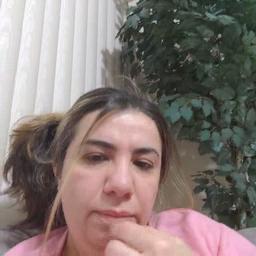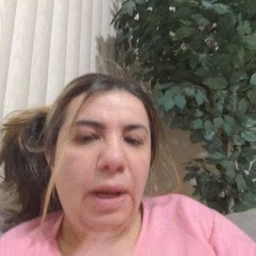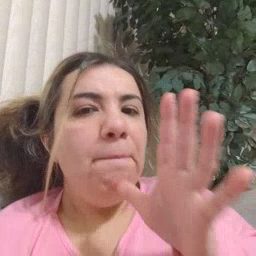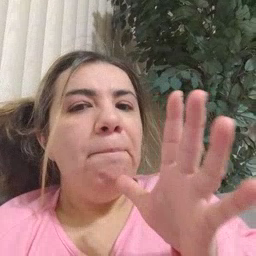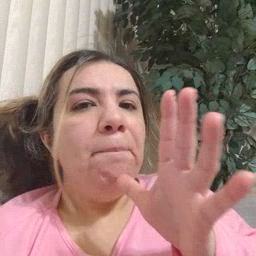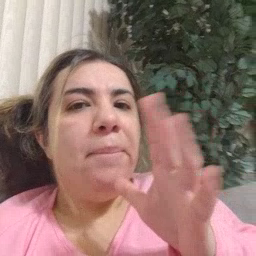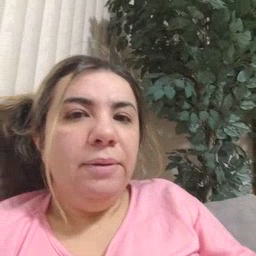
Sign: mom